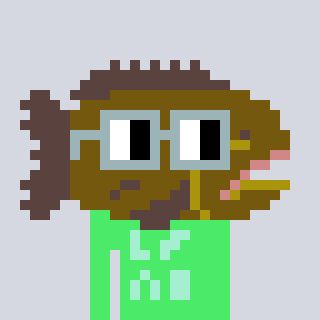
a pixel art character with square dark gray glasses, a grouper-shaped head and a teal-colored body on a cool background